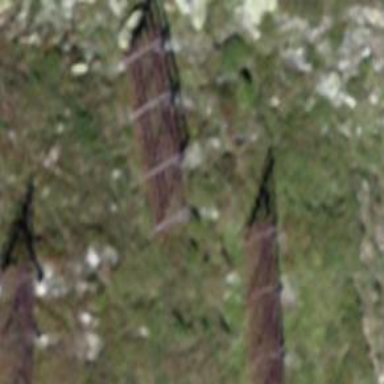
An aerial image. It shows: Snow fence that is man-made.